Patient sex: F
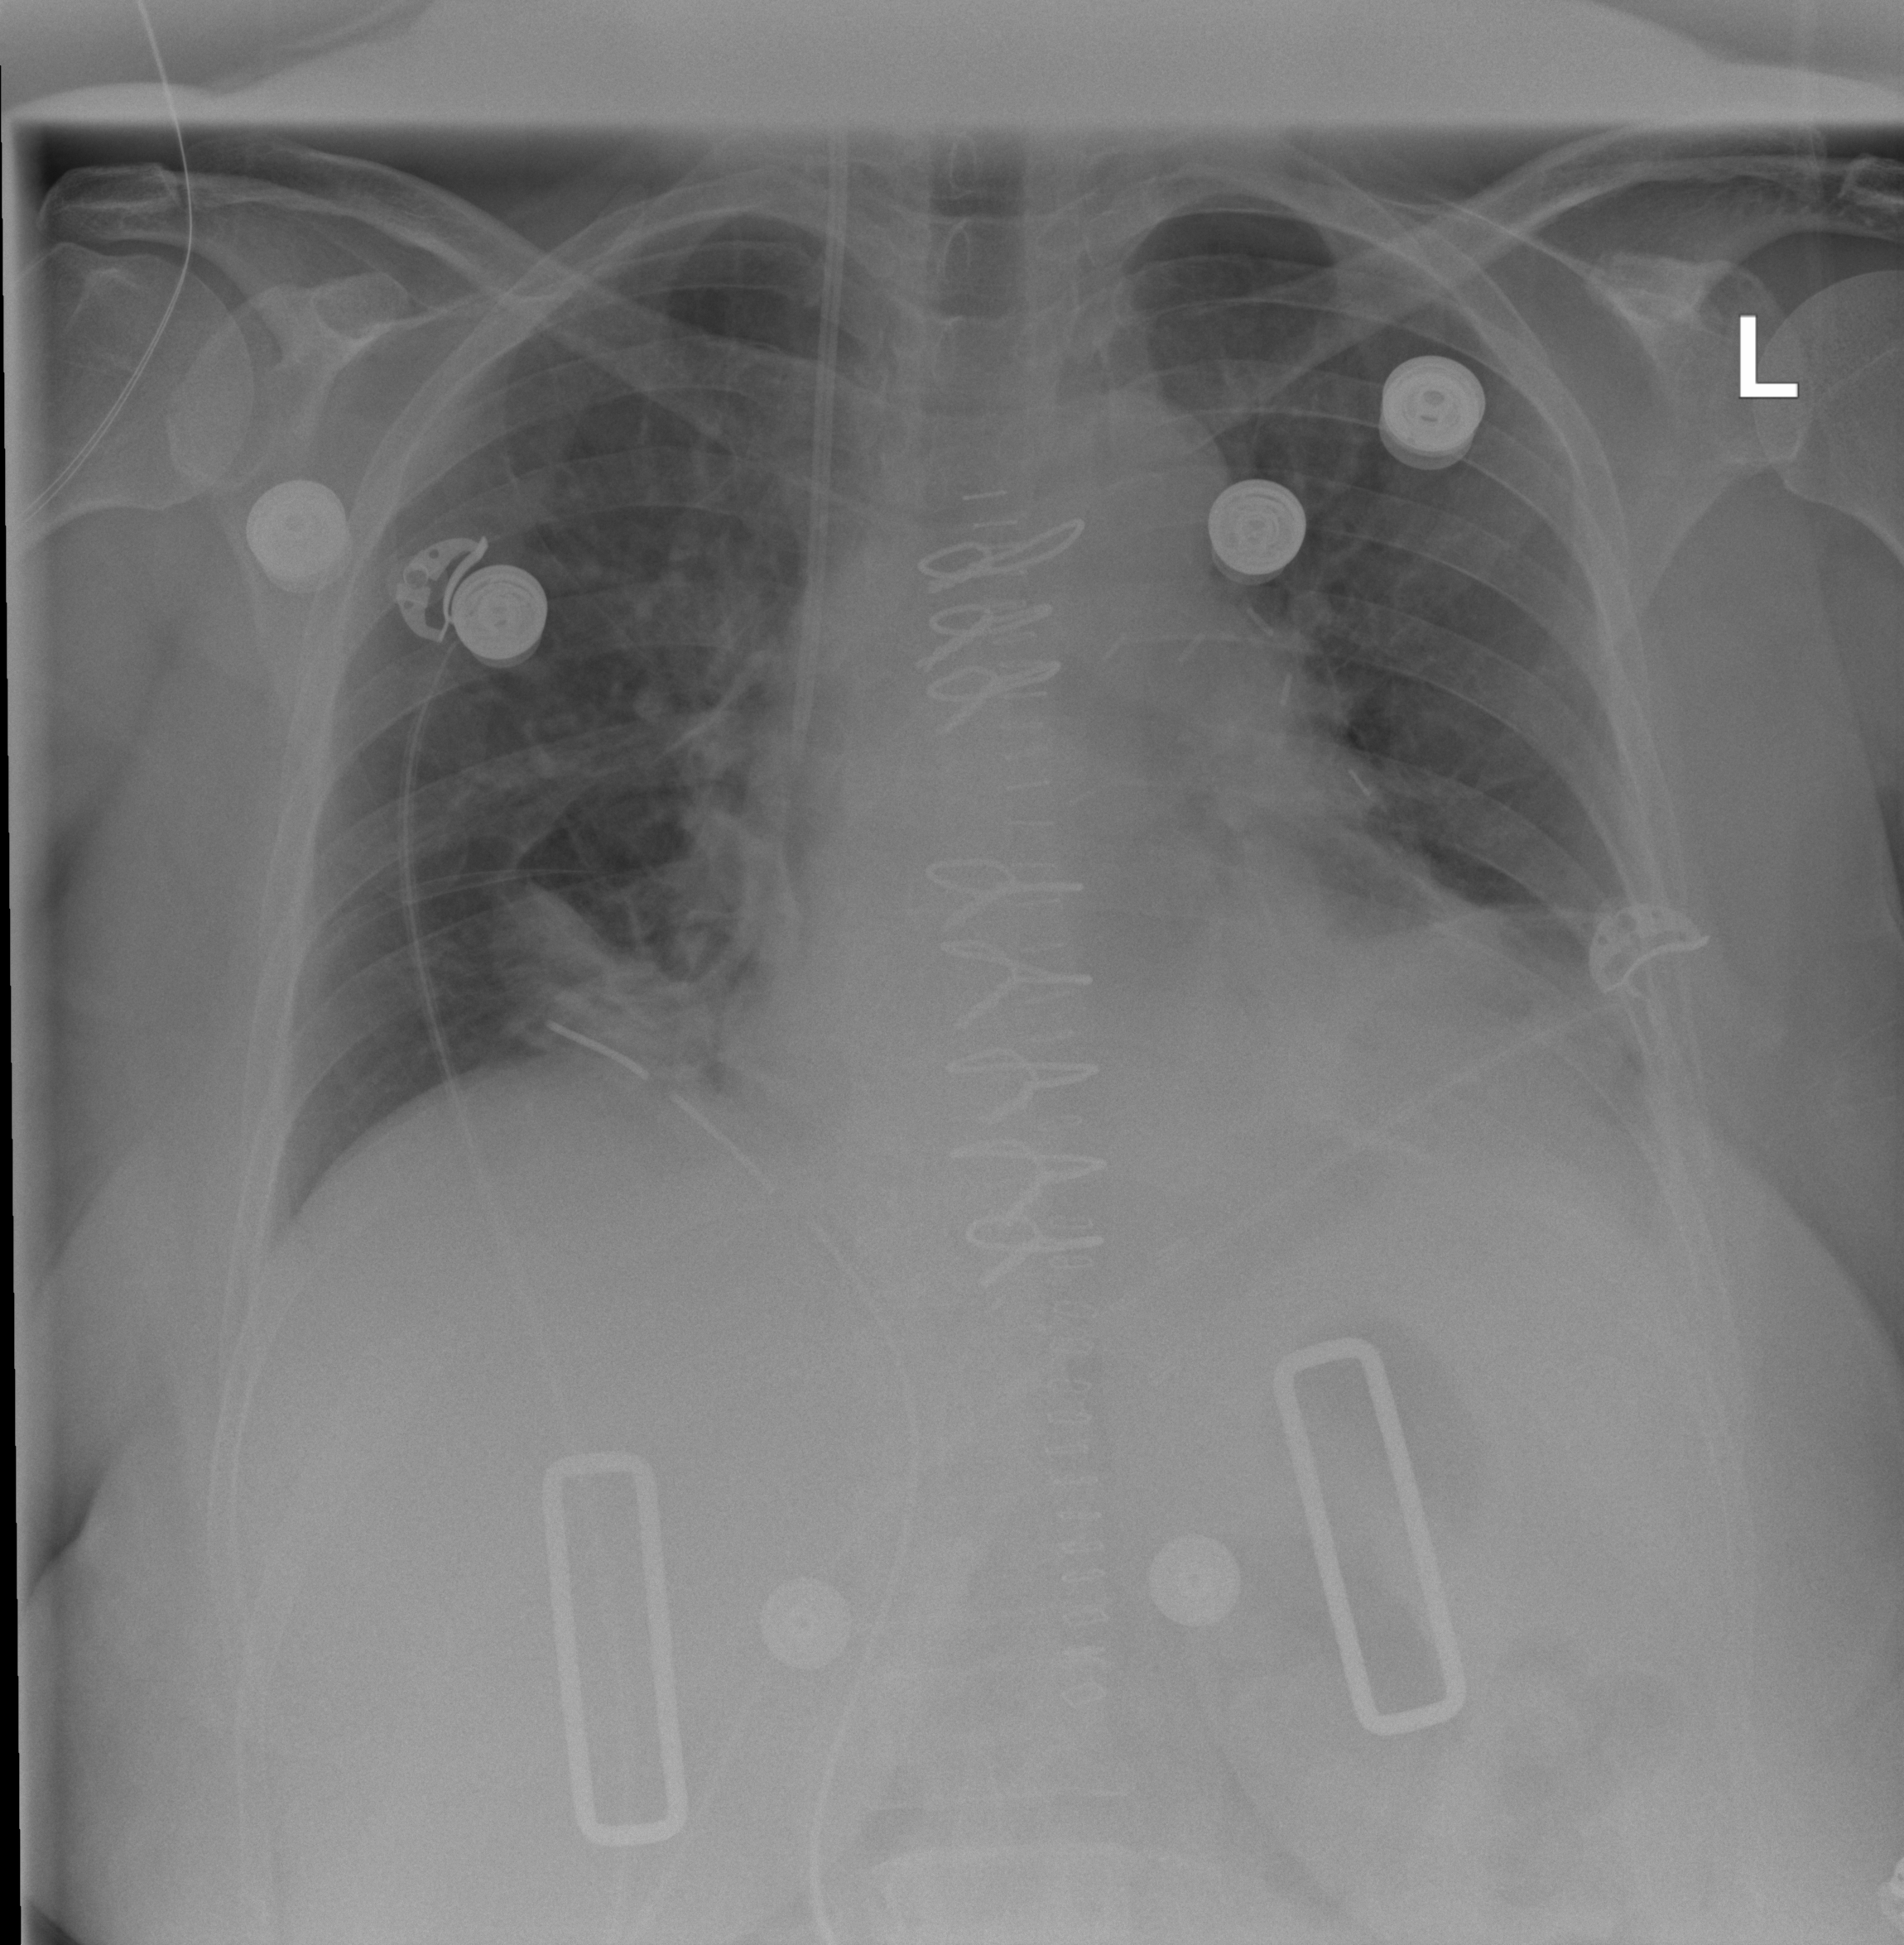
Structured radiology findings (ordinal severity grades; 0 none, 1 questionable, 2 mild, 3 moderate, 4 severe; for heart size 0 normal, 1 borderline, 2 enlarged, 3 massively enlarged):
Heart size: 2
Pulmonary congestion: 0
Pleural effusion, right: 0
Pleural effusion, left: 2
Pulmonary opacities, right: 2
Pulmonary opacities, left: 0
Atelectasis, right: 2
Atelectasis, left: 2